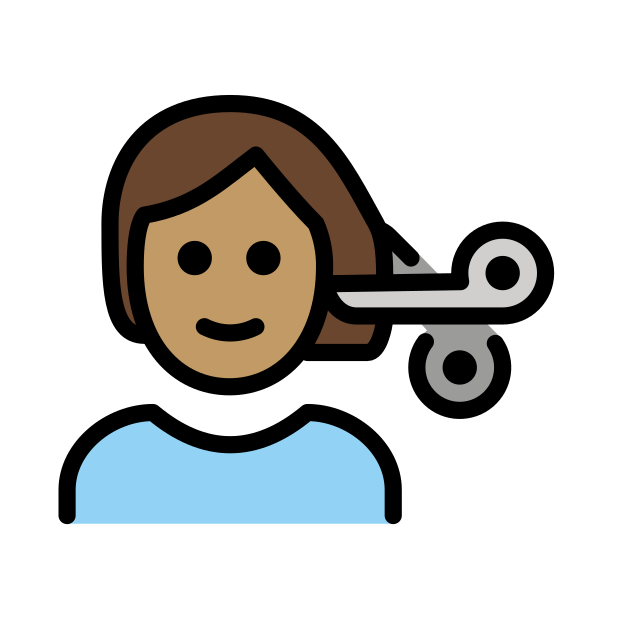
person getting haircut: medium skin tone